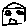
Label: house